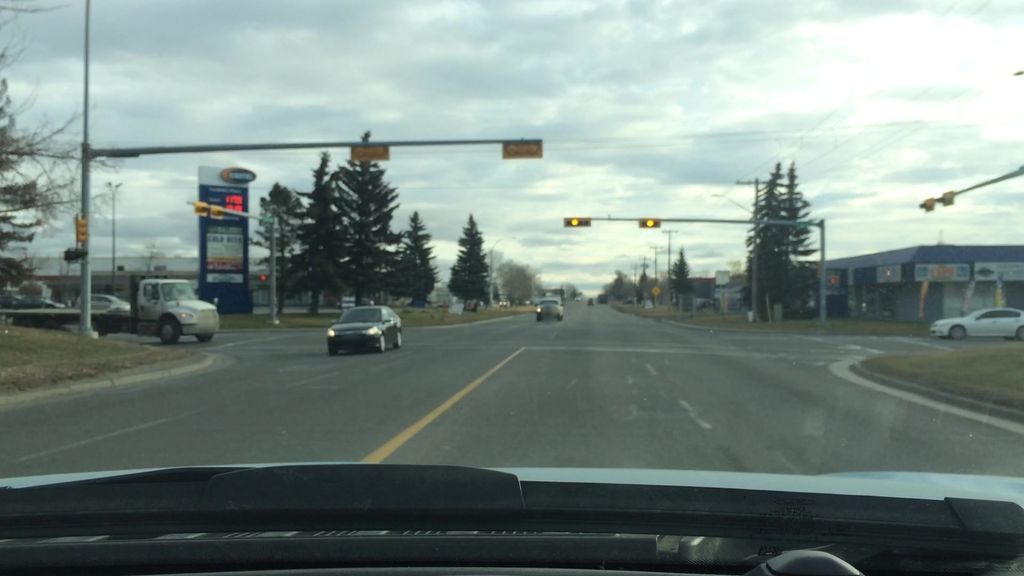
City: calgary